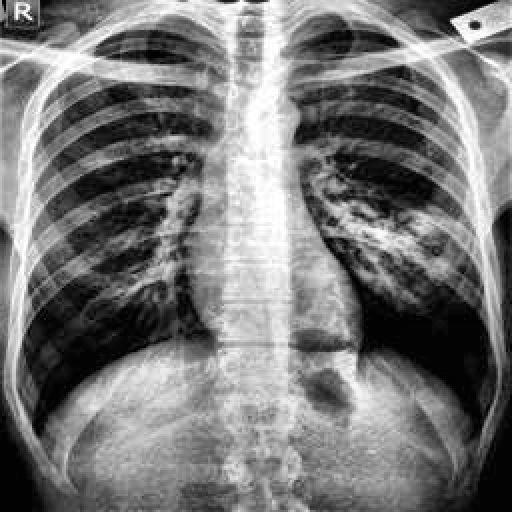
Finding: TUBERCULOSIS